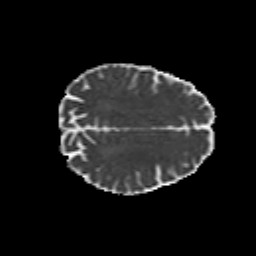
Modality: MD
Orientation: axial
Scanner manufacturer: siemens
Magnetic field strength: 3 T
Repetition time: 6.8 s
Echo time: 0.093 s